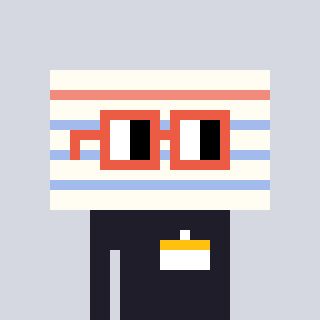
a pixel art character with square orange glasses, a empty notebook page-shaped head and a grayscale-colored body on a cool background